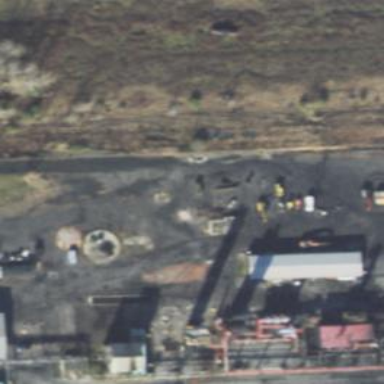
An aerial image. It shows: Rail spur service.